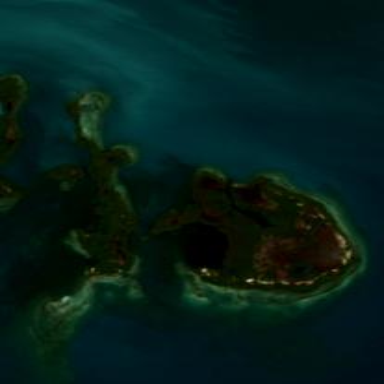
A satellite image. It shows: Islet located along the natural coastline.